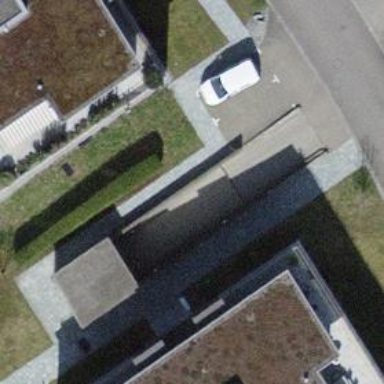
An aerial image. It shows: Parking entrance.